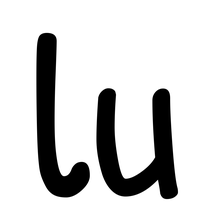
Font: PatrickHand-Regular